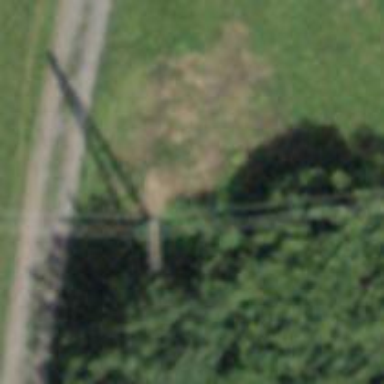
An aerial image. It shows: Power pole.